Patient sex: M
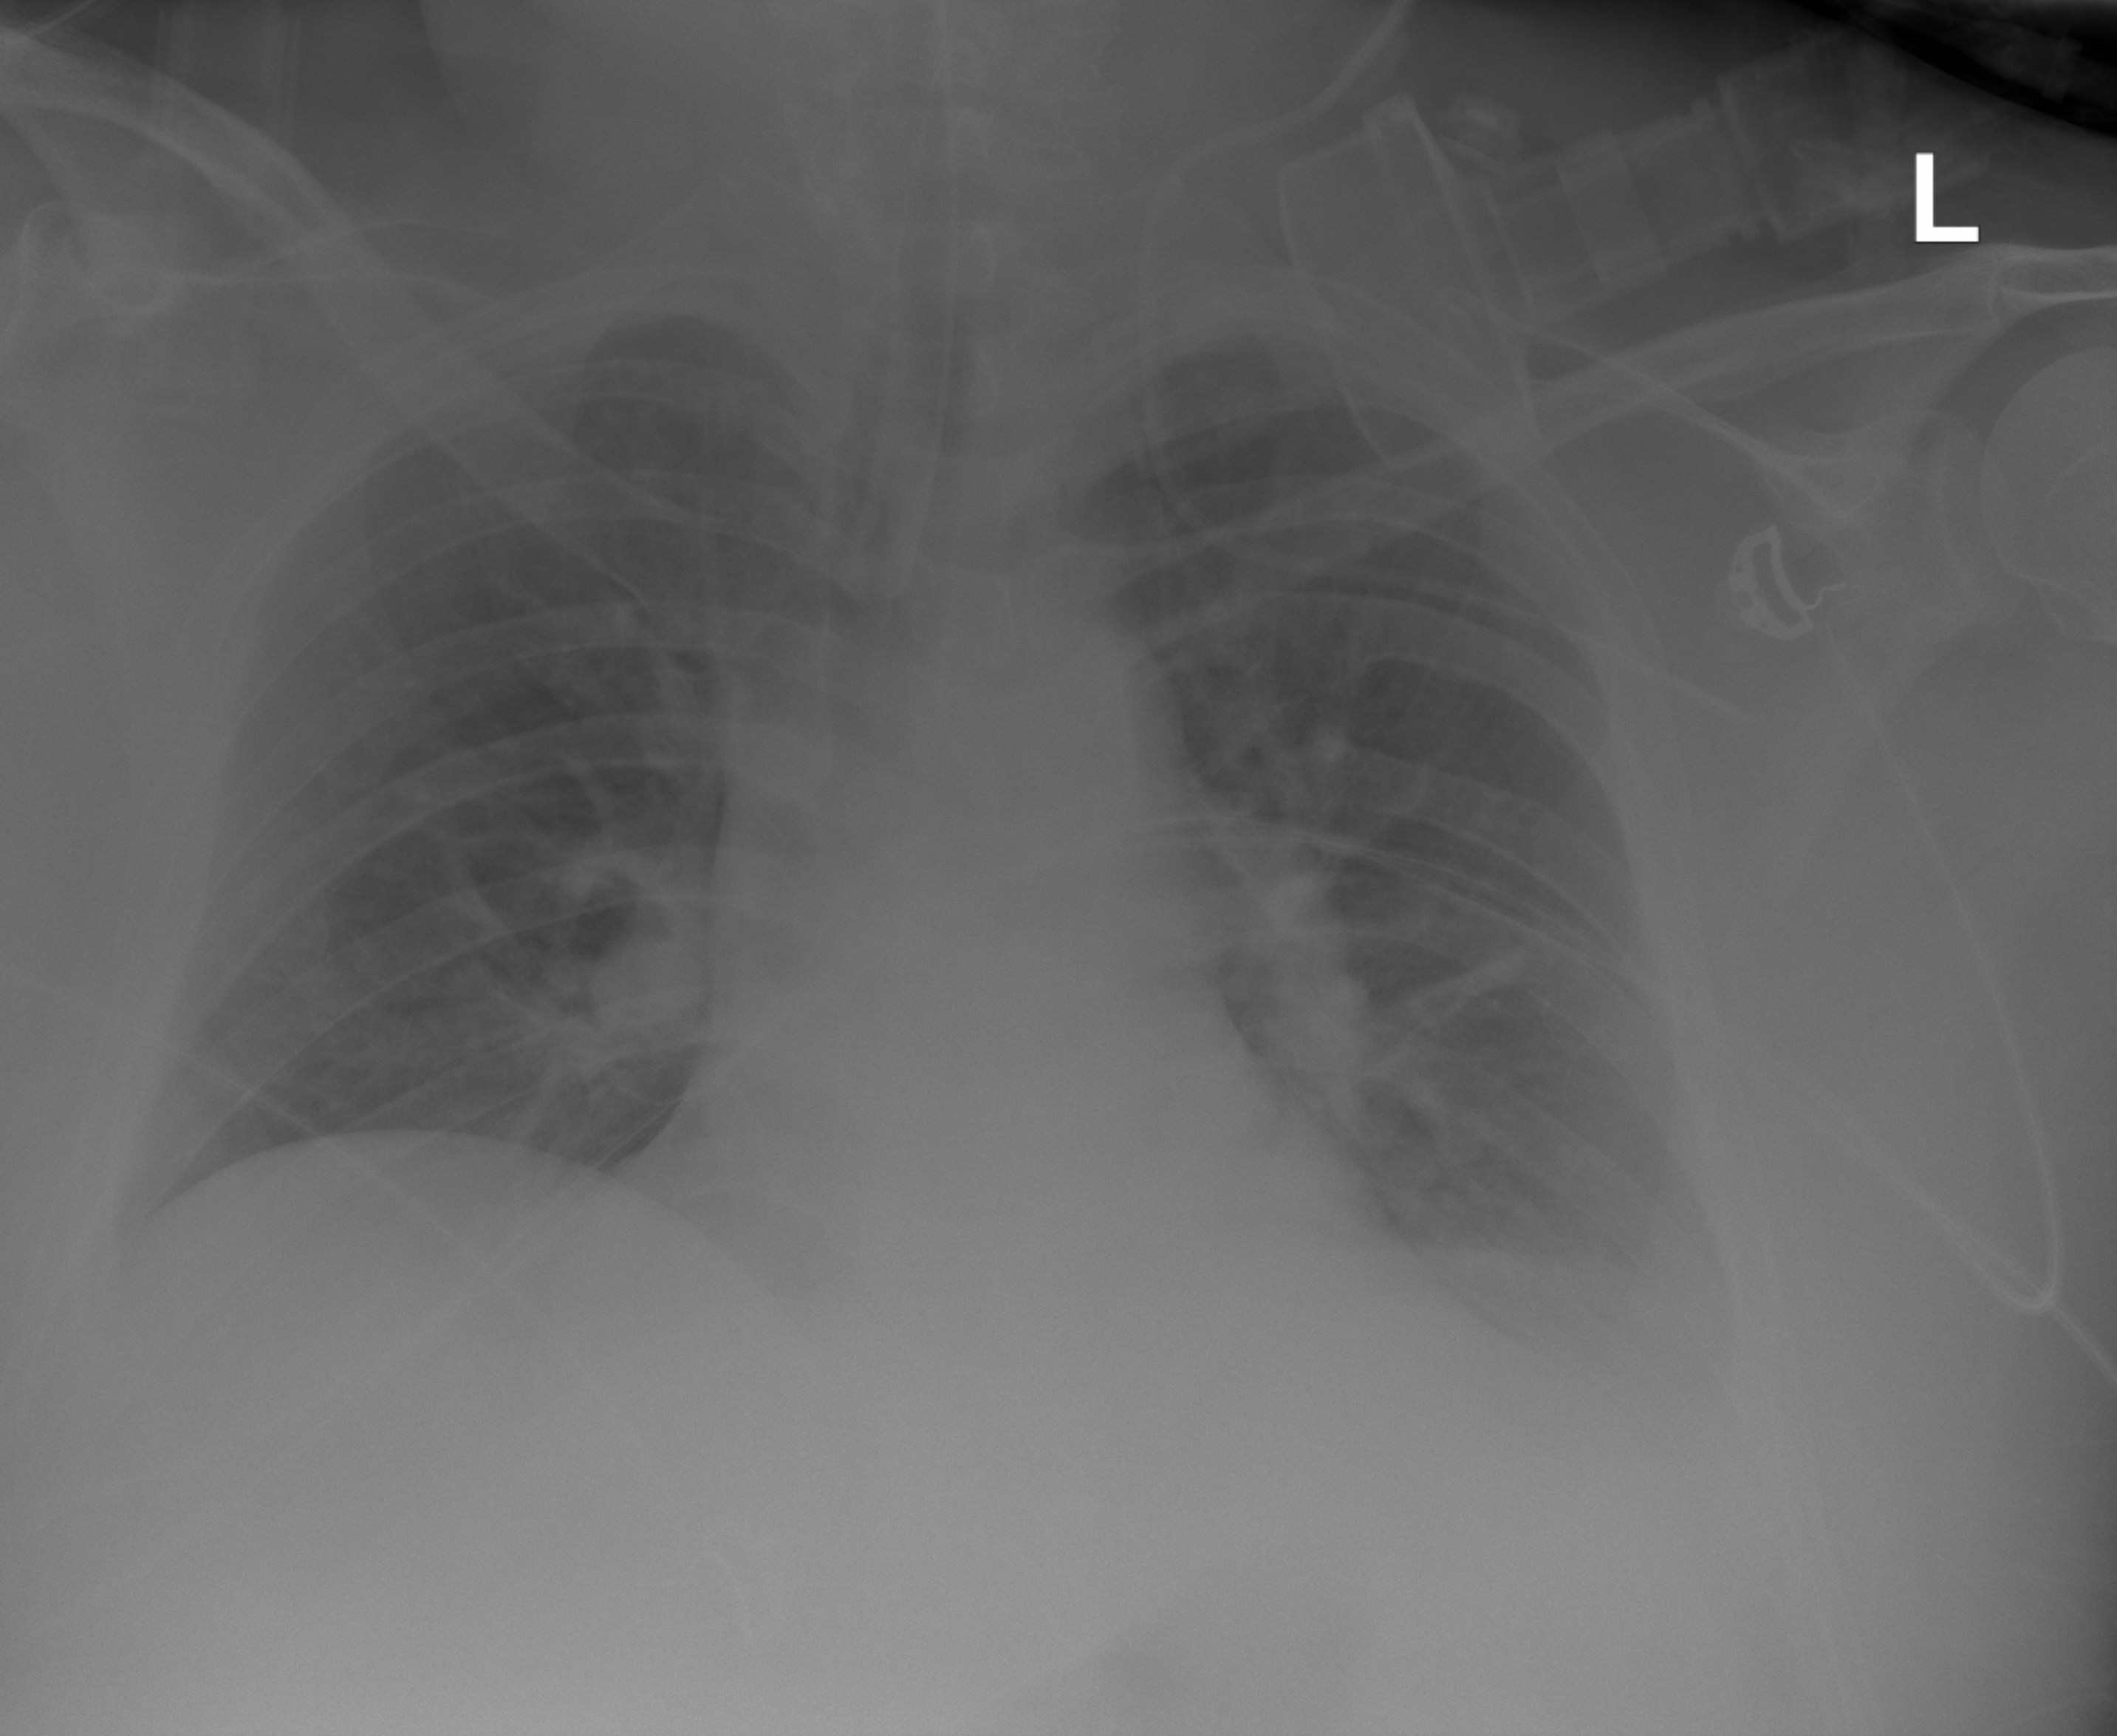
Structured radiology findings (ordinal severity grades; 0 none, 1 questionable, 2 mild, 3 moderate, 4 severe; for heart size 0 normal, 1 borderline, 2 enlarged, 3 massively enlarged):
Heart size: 0
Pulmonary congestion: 2
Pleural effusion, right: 0
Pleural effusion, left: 2
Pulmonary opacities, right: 0
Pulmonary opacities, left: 0
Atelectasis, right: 0
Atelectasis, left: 0